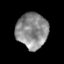
Tissue: prostate
Cell type: T cells
Senescence score: 0.3243
Nuclear area (px): 1093
Mean DAPI intensity: 139.529